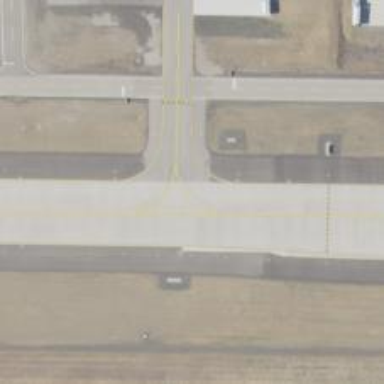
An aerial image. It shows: View of taxiway at the airport.